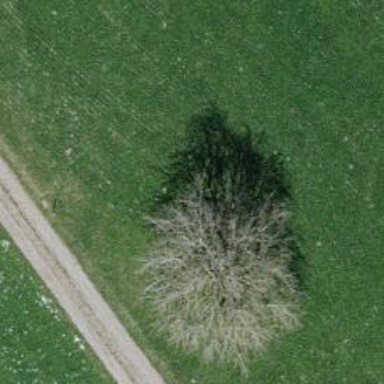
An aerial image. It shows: Agricultural area with broadleaved deciduous trees.